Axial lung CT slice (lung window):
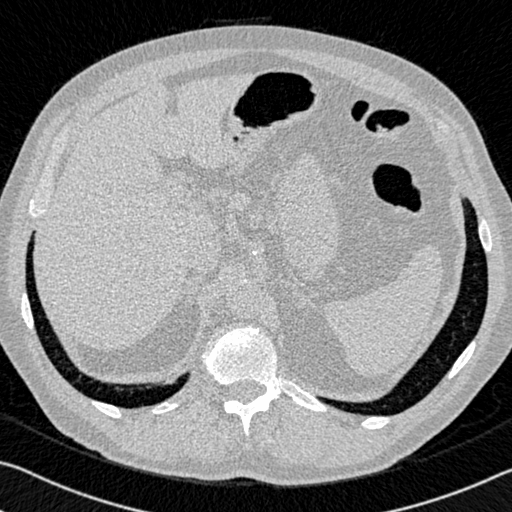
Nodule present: no